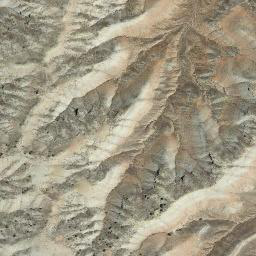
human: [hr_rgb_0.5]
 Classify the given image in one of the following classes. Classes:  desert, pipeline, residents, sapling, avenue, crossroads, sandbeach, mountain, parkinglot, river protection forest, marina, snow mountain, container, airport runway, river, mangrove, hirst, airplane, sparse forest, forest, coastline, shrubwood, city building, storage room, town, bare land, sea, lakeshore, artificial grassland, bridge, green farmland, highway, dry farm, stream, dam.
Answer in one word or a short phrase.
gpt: mountain